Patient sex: M
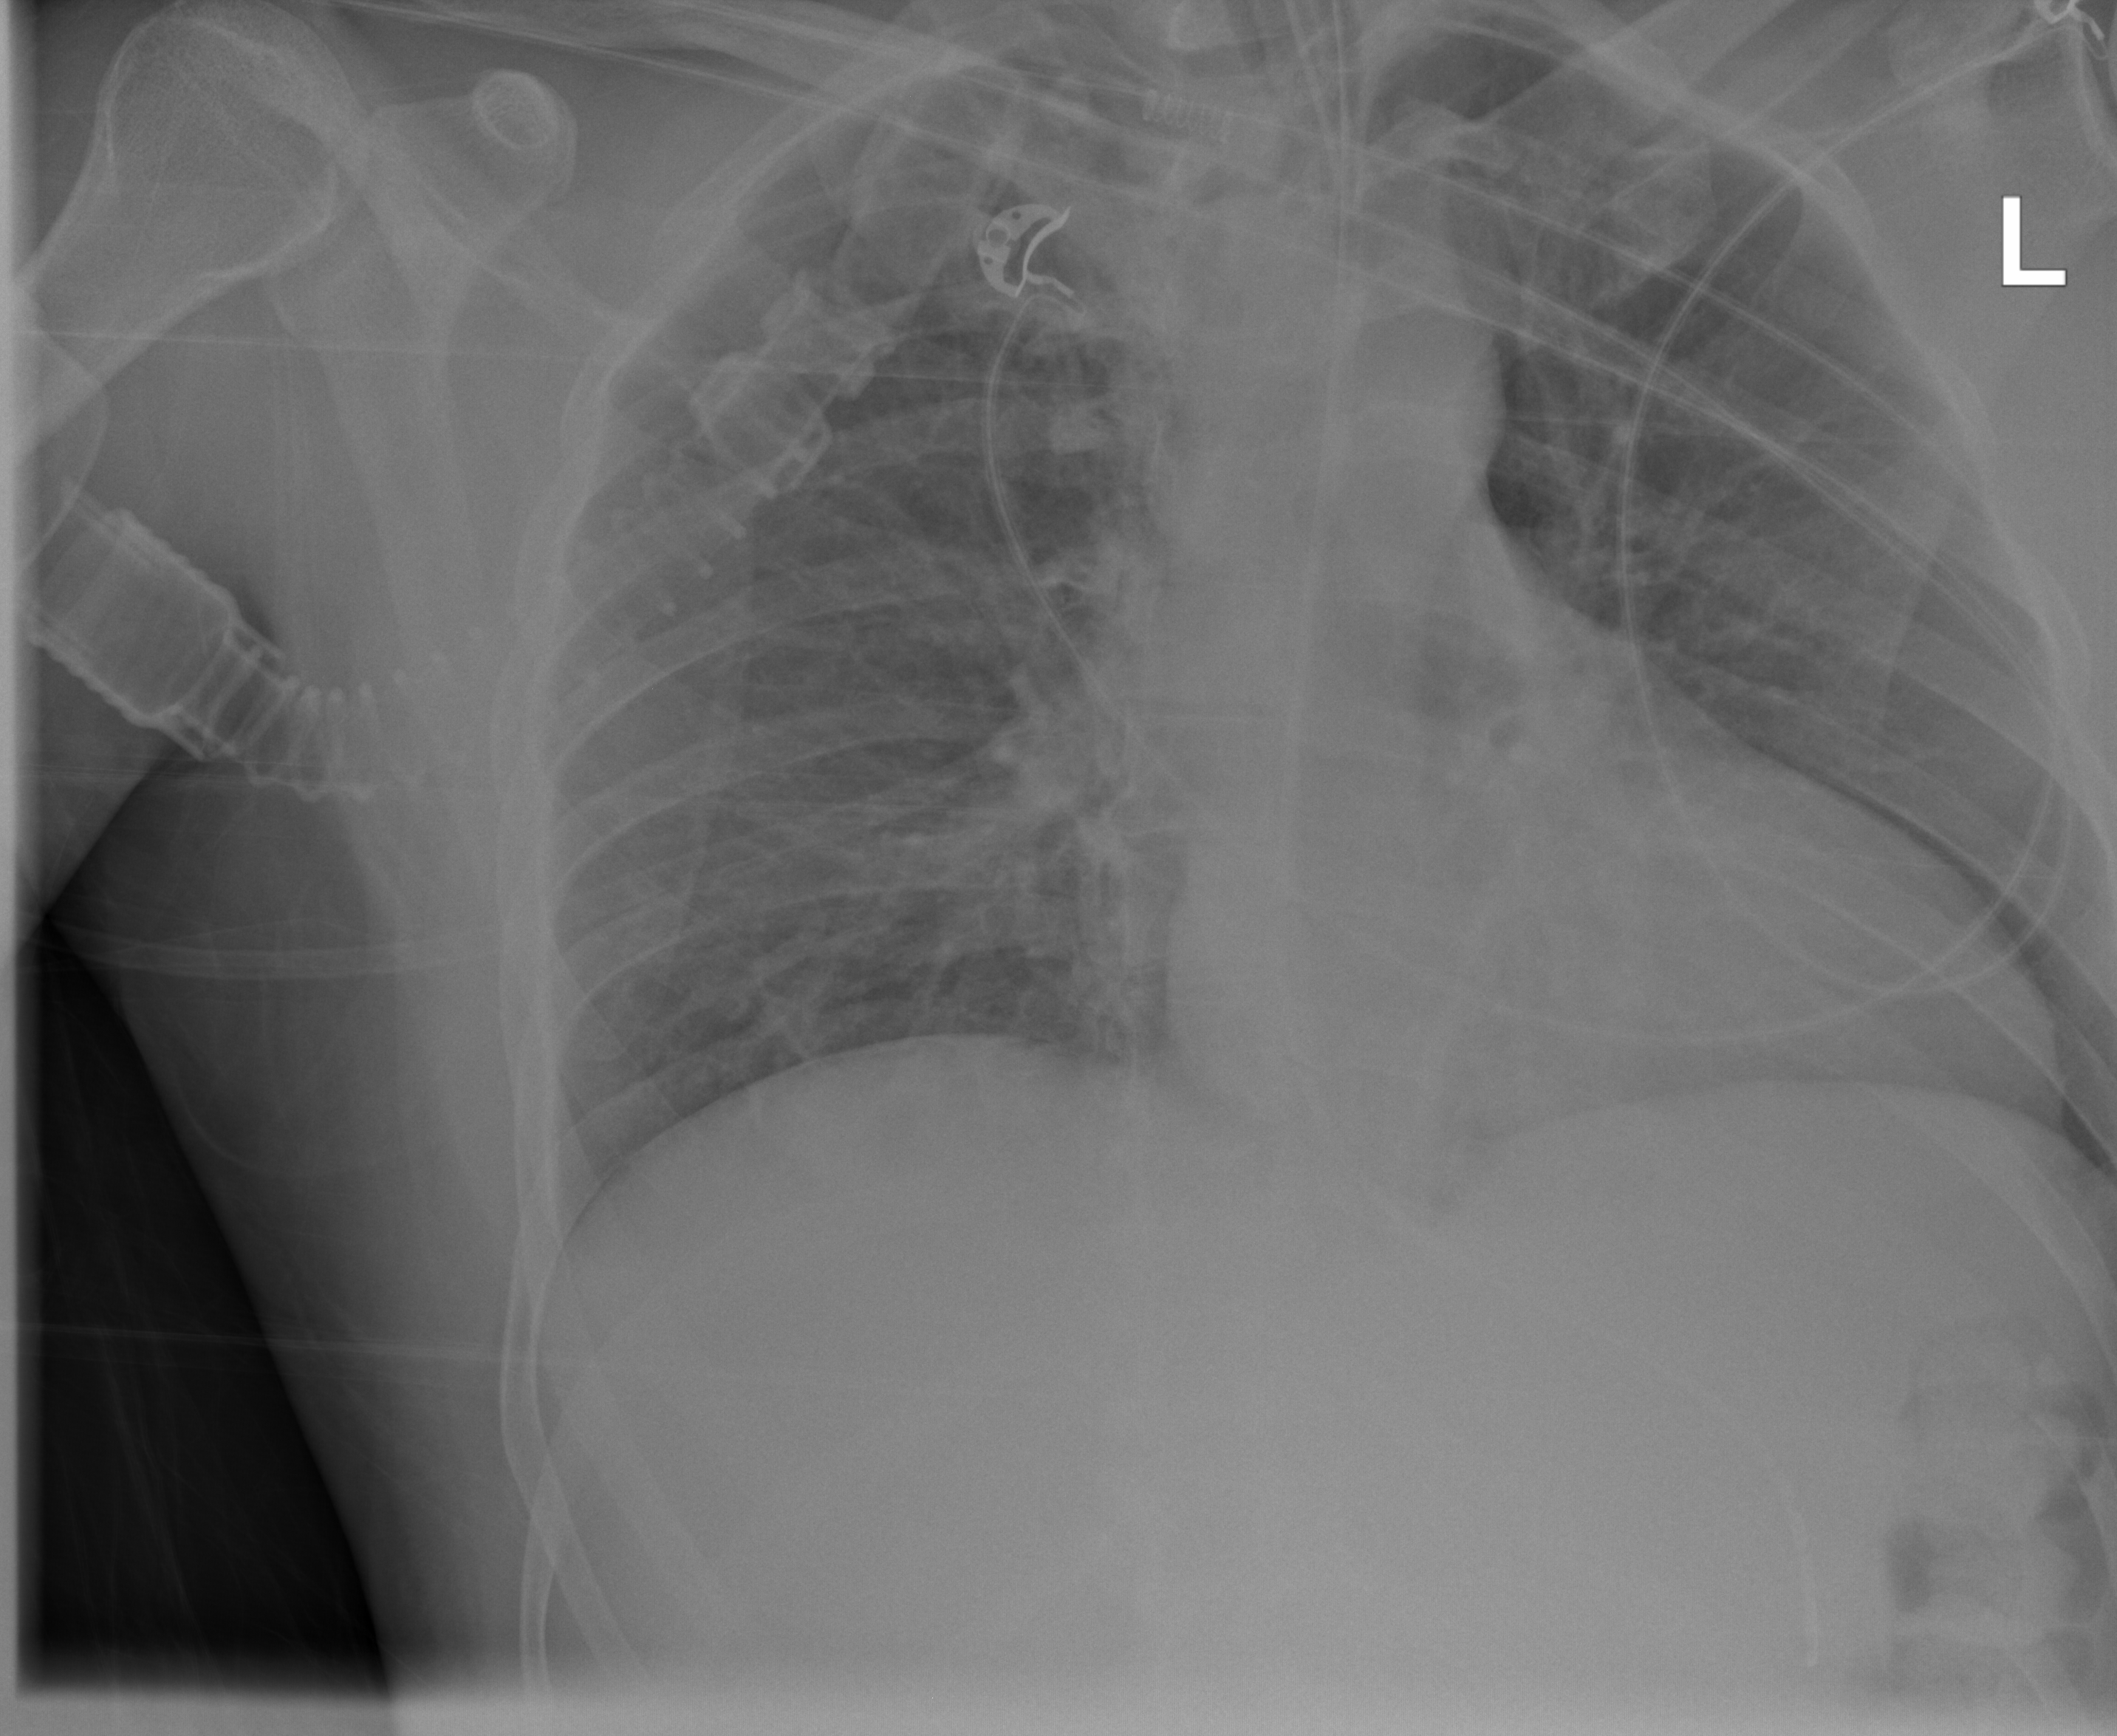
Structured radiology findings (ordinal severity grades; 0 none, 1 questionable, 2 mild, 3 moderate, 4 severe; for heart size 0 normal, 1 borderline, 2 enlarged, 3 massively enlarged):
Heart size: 0
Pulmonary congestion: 0
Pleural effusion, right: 0
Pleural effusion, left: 0
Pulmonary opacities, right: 2
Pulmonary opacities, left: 0
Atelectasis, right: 0
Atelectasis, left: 0